Field crop: maize
Growth stage: 2
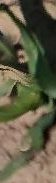
Species: maize